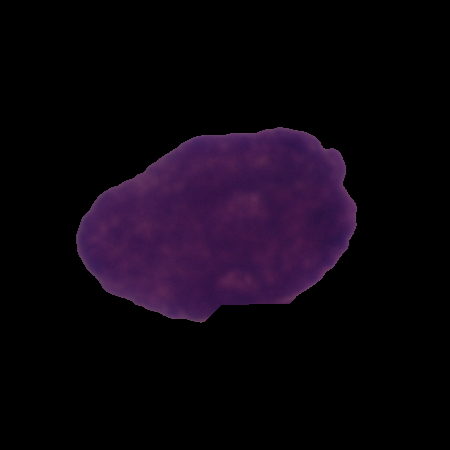
Label: cancer